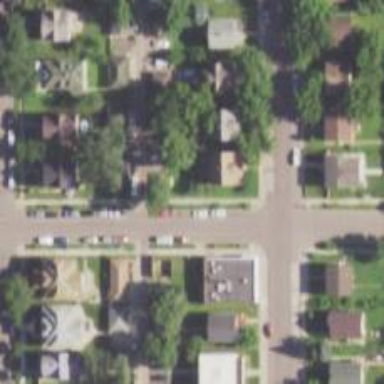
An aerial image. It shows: Alley classified as service road.